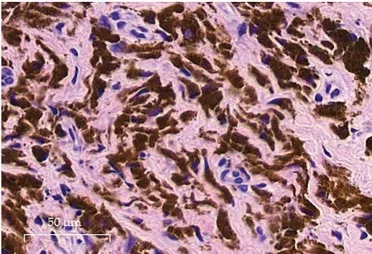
Pathology findings. Histiocytes show cytoplasm intensely filled with melanic pigment.
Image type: pathology (immunostaining)